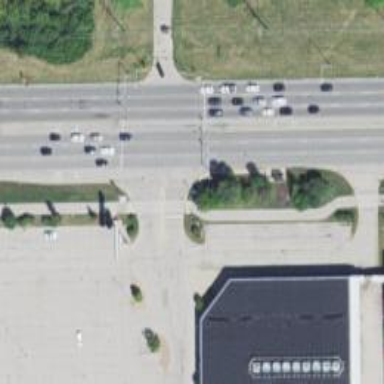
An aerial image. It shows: Footway with traffic island in the middle of the road.